Question: I am struggling to wrap my head around this concept. Here is a pic of my ERD

Look at the tables 'Titles' and 'Employees'. Emp_title_id is a foreign key reference to title_id in Title. Now, there are same titles for multiple employees. So shouldn't that be a many-to-one relationship?
The argument against is that the two fields (emp_title_id in Employees and title_id in Title) have same set of values, so it is a one-to-one relationship.
Please let me know if I should think of it as set of values (one to one) or set of "cells" with different values (many to one)
Thanks
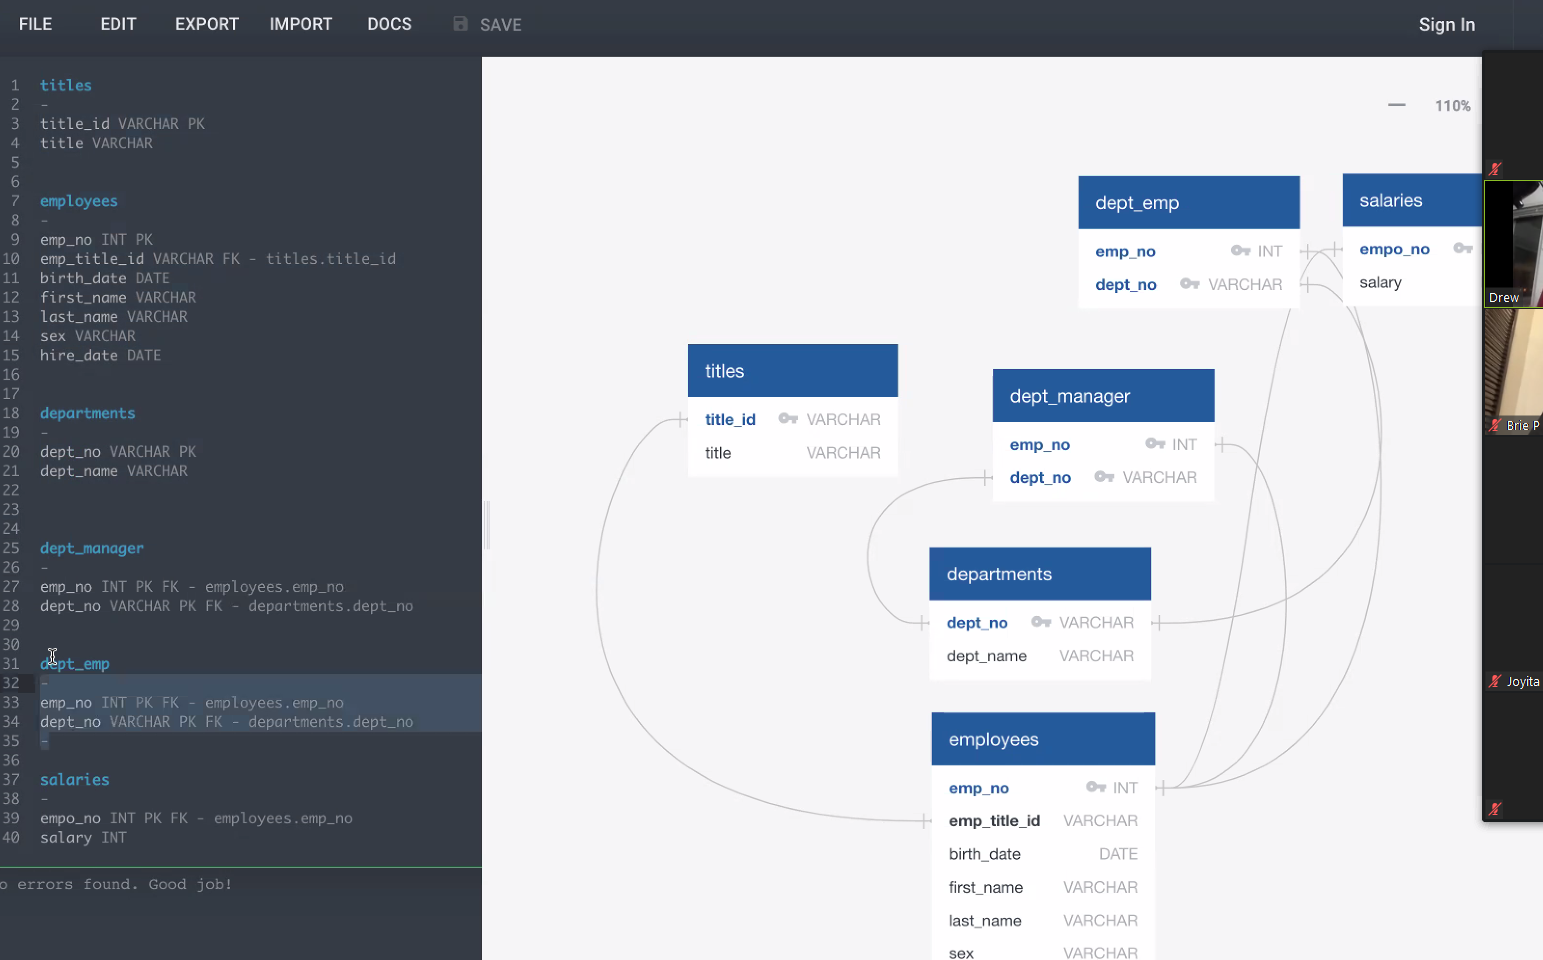
Answer: ## One-to-many (1:n)
- -
(You have a 1:n relationship between employee and title, as an employee can have only one title. But you have established an m:n relationship between employee and department, as an employee can work in multiple departments. In the datamodel this can be seen from the existence of the bridge table dept_emp needed to provide m:n.)